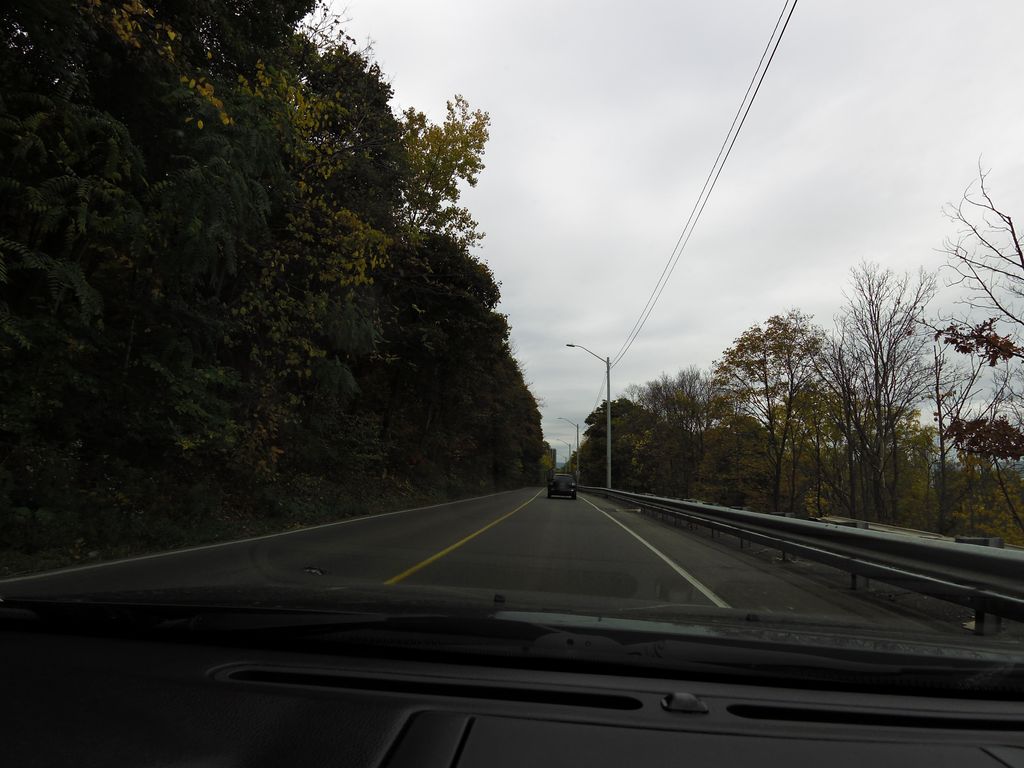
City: hamilton